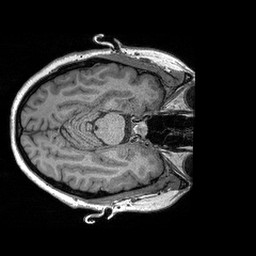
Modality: T1w
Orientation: axial
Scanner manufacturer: siemens
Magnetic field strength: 3 T
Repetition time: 2.3 s
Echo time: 0.00298 s